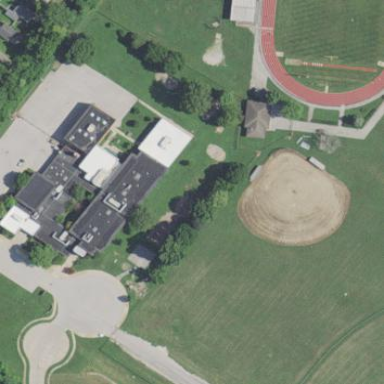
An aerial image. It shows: School building.